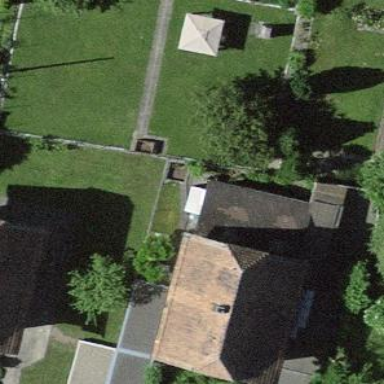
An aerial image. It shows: Residential building.